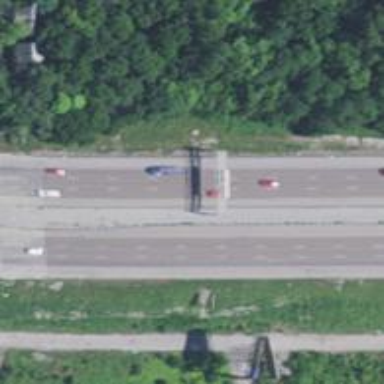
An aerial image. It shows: Asphalt motorway.